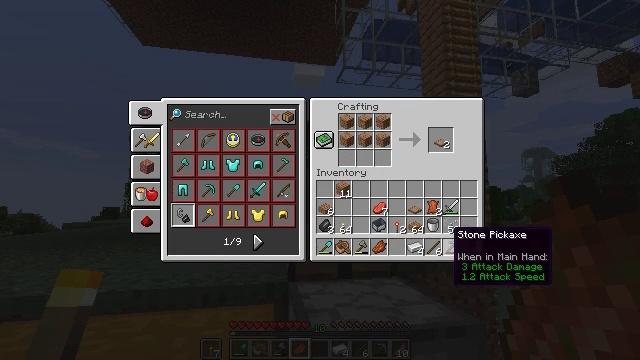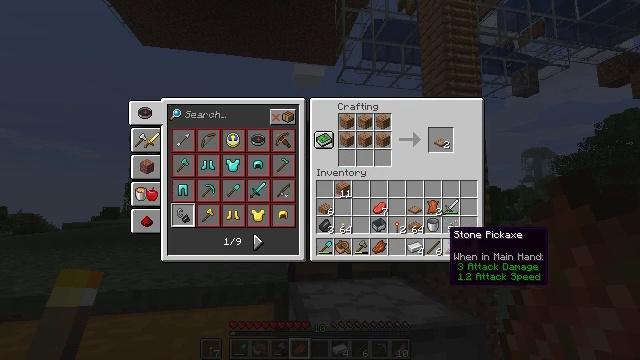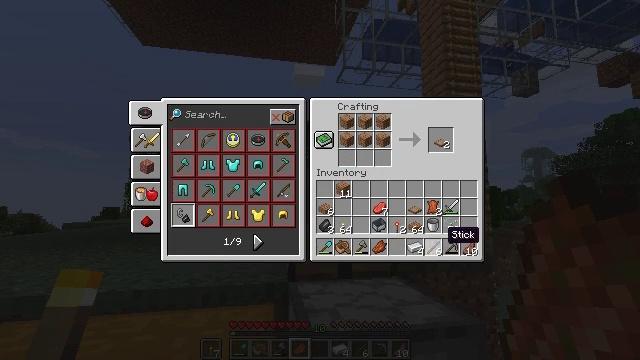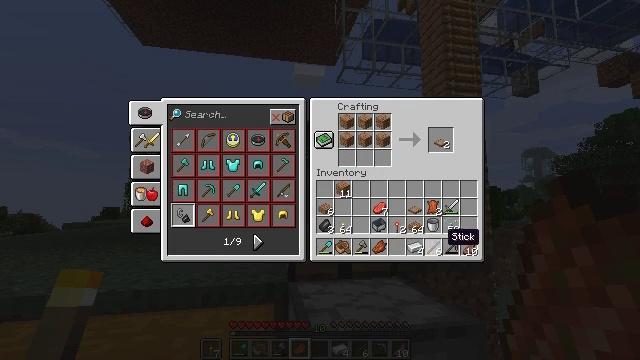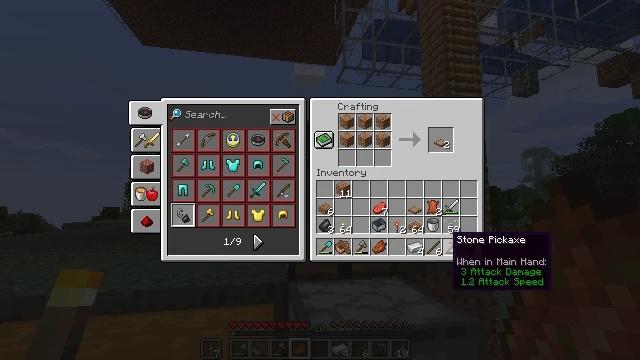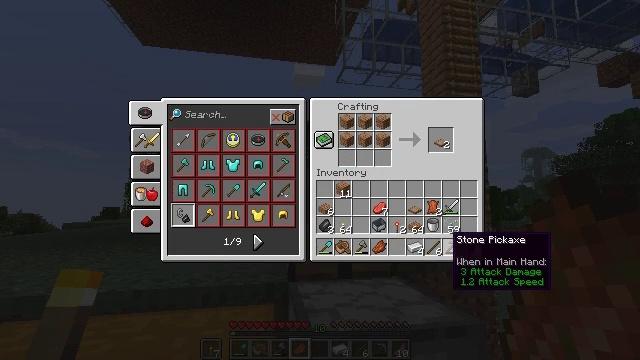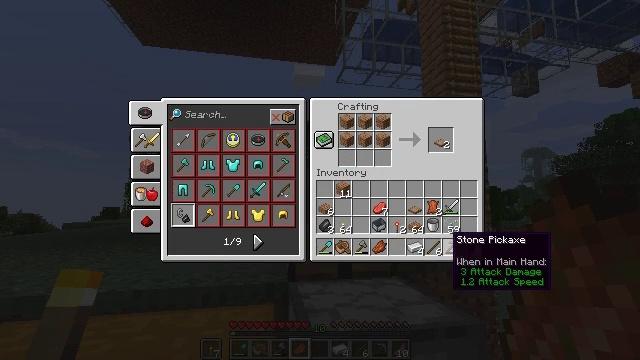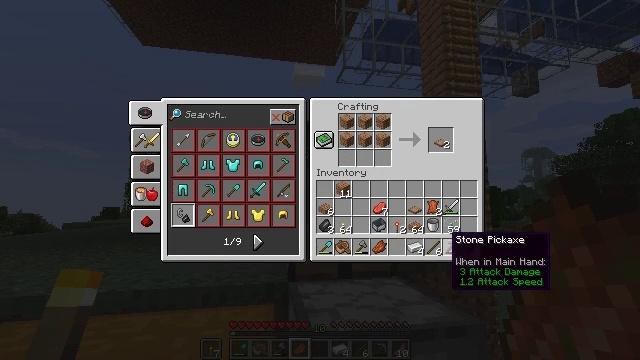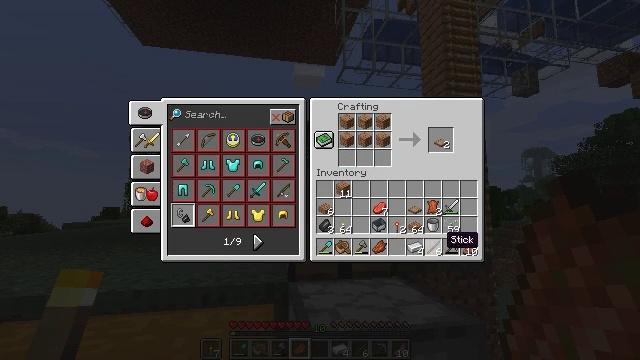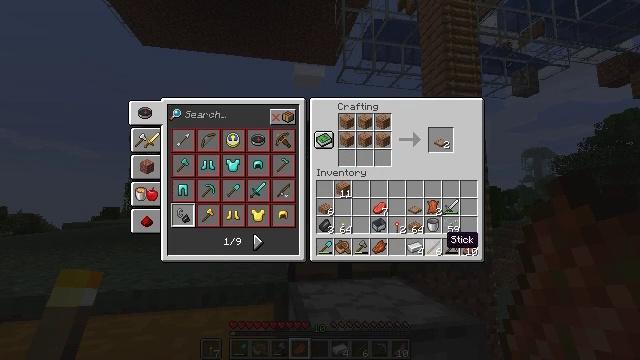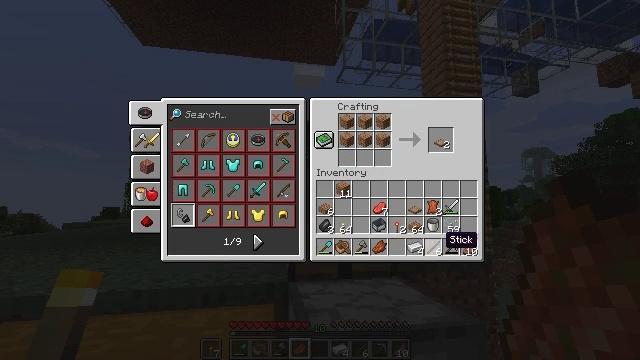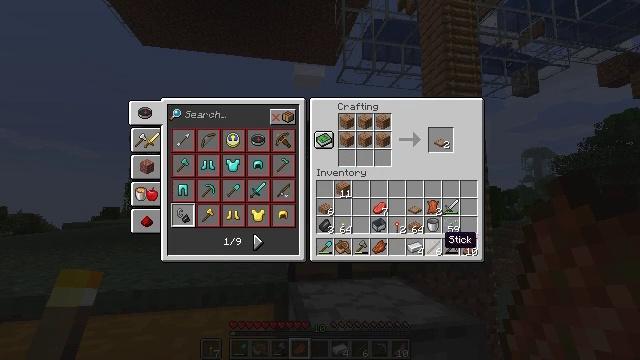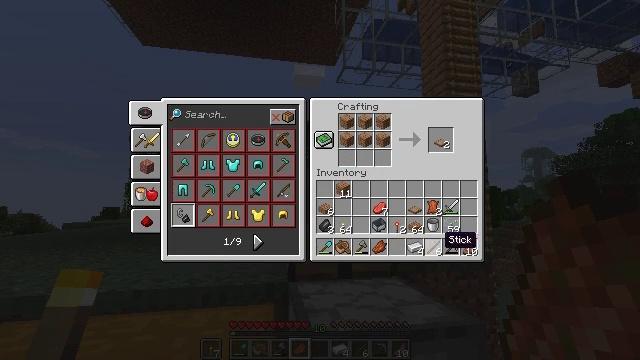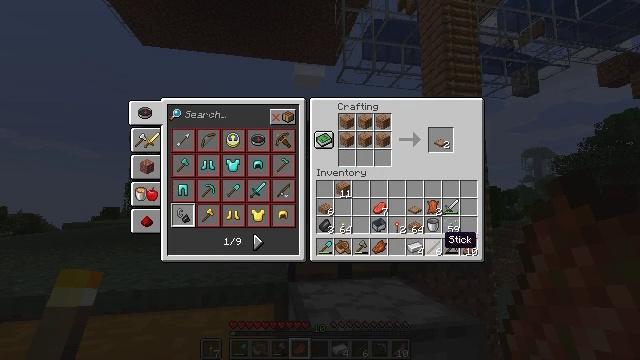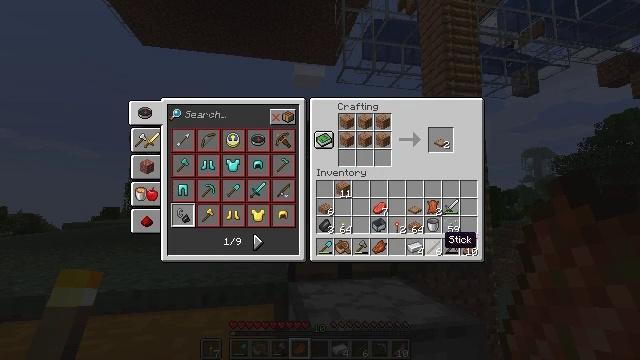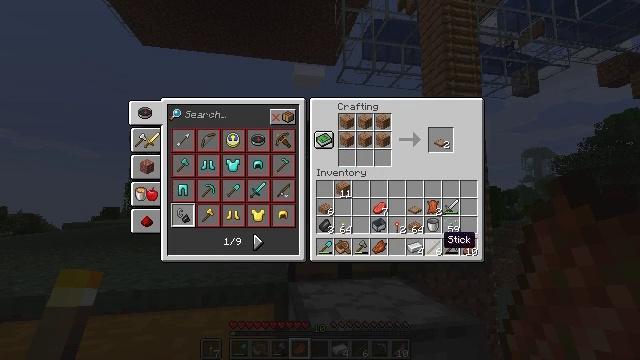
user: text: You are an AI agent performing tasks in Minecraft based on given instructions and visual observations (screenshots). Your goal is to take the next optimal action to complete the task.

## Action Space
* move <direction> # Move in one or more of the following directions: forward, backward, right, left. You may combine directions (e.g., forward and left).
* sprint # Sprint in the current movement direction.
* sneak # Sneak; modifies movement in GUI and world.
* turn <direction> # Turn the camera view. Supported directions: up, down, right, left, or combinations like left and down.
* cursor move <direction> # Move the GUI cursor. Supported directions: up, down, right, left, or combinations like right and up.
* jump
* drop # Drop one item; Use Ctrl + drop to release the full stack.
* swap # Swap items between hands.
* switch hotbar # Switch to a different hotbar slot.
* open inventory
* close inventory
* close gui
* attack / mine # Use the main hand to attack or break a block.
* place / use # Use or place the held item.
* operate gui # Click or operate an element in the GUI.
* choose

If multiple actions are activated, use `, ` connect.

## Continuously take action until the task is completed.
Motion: motion action
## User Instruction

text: Use the crafting table to create a jungle sign.
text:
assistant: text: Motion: no_op
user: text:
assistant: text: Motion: no_op
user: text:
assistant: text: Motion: no_op
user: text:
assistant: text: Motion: no_op
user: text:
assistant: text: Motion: no_op
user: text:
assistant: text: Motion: no_op
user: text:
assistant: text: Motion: no_op
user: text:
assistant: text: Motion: no_op
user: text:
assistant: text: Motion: no_op
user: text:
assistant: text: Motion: no_op
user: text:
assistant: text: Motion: no_op
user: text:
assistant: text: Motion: no_op
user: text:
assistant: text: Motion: no_op
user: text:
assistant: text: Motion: no_op
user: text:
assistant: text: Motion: no_op
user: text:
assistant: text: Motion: operate gui
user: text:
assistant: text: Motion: operate gui
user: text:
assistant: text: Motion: operate gui
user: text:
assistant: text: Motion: no_op
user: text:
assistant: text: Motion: no_op
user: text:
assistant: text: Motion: cursor move up
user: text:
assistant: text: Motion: cursor move left and up
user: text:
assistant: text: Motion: cursor move left and up
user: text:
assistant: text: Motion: no_op
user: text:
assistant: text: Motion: no_op
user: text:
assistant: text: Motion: no_op
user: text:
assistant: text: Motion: no_op
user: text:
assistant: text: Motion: no_op
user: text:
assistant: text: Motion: no_op
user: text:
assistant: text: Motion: no_op